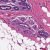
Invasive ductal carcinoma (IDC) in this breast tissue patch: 0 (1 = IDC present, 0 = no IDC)